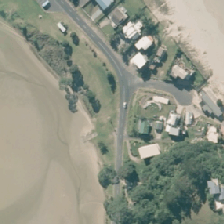
Land cover: urban_build_up